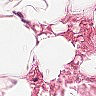
Metastatic tissue present: no